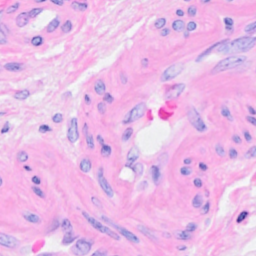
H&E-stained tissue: Breast